Question:
This question is about a phpstorm editor feature.
In the image, right above the editor, there is some writing which shows the namespace\class (Illuminate\View\View) with brownish background (guess its the default color scheme).
Can someone be able to tell me what this feature is called in PhpStorm?
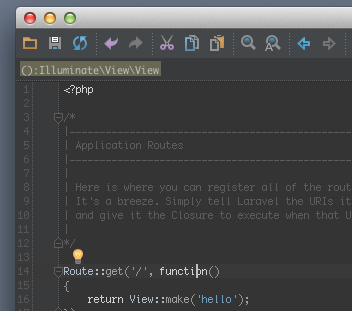
Answer: That feature is called "breadcrumbs"
<URL>